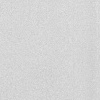
Atmospheric dust classification: dusty